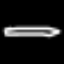
Label: pencil